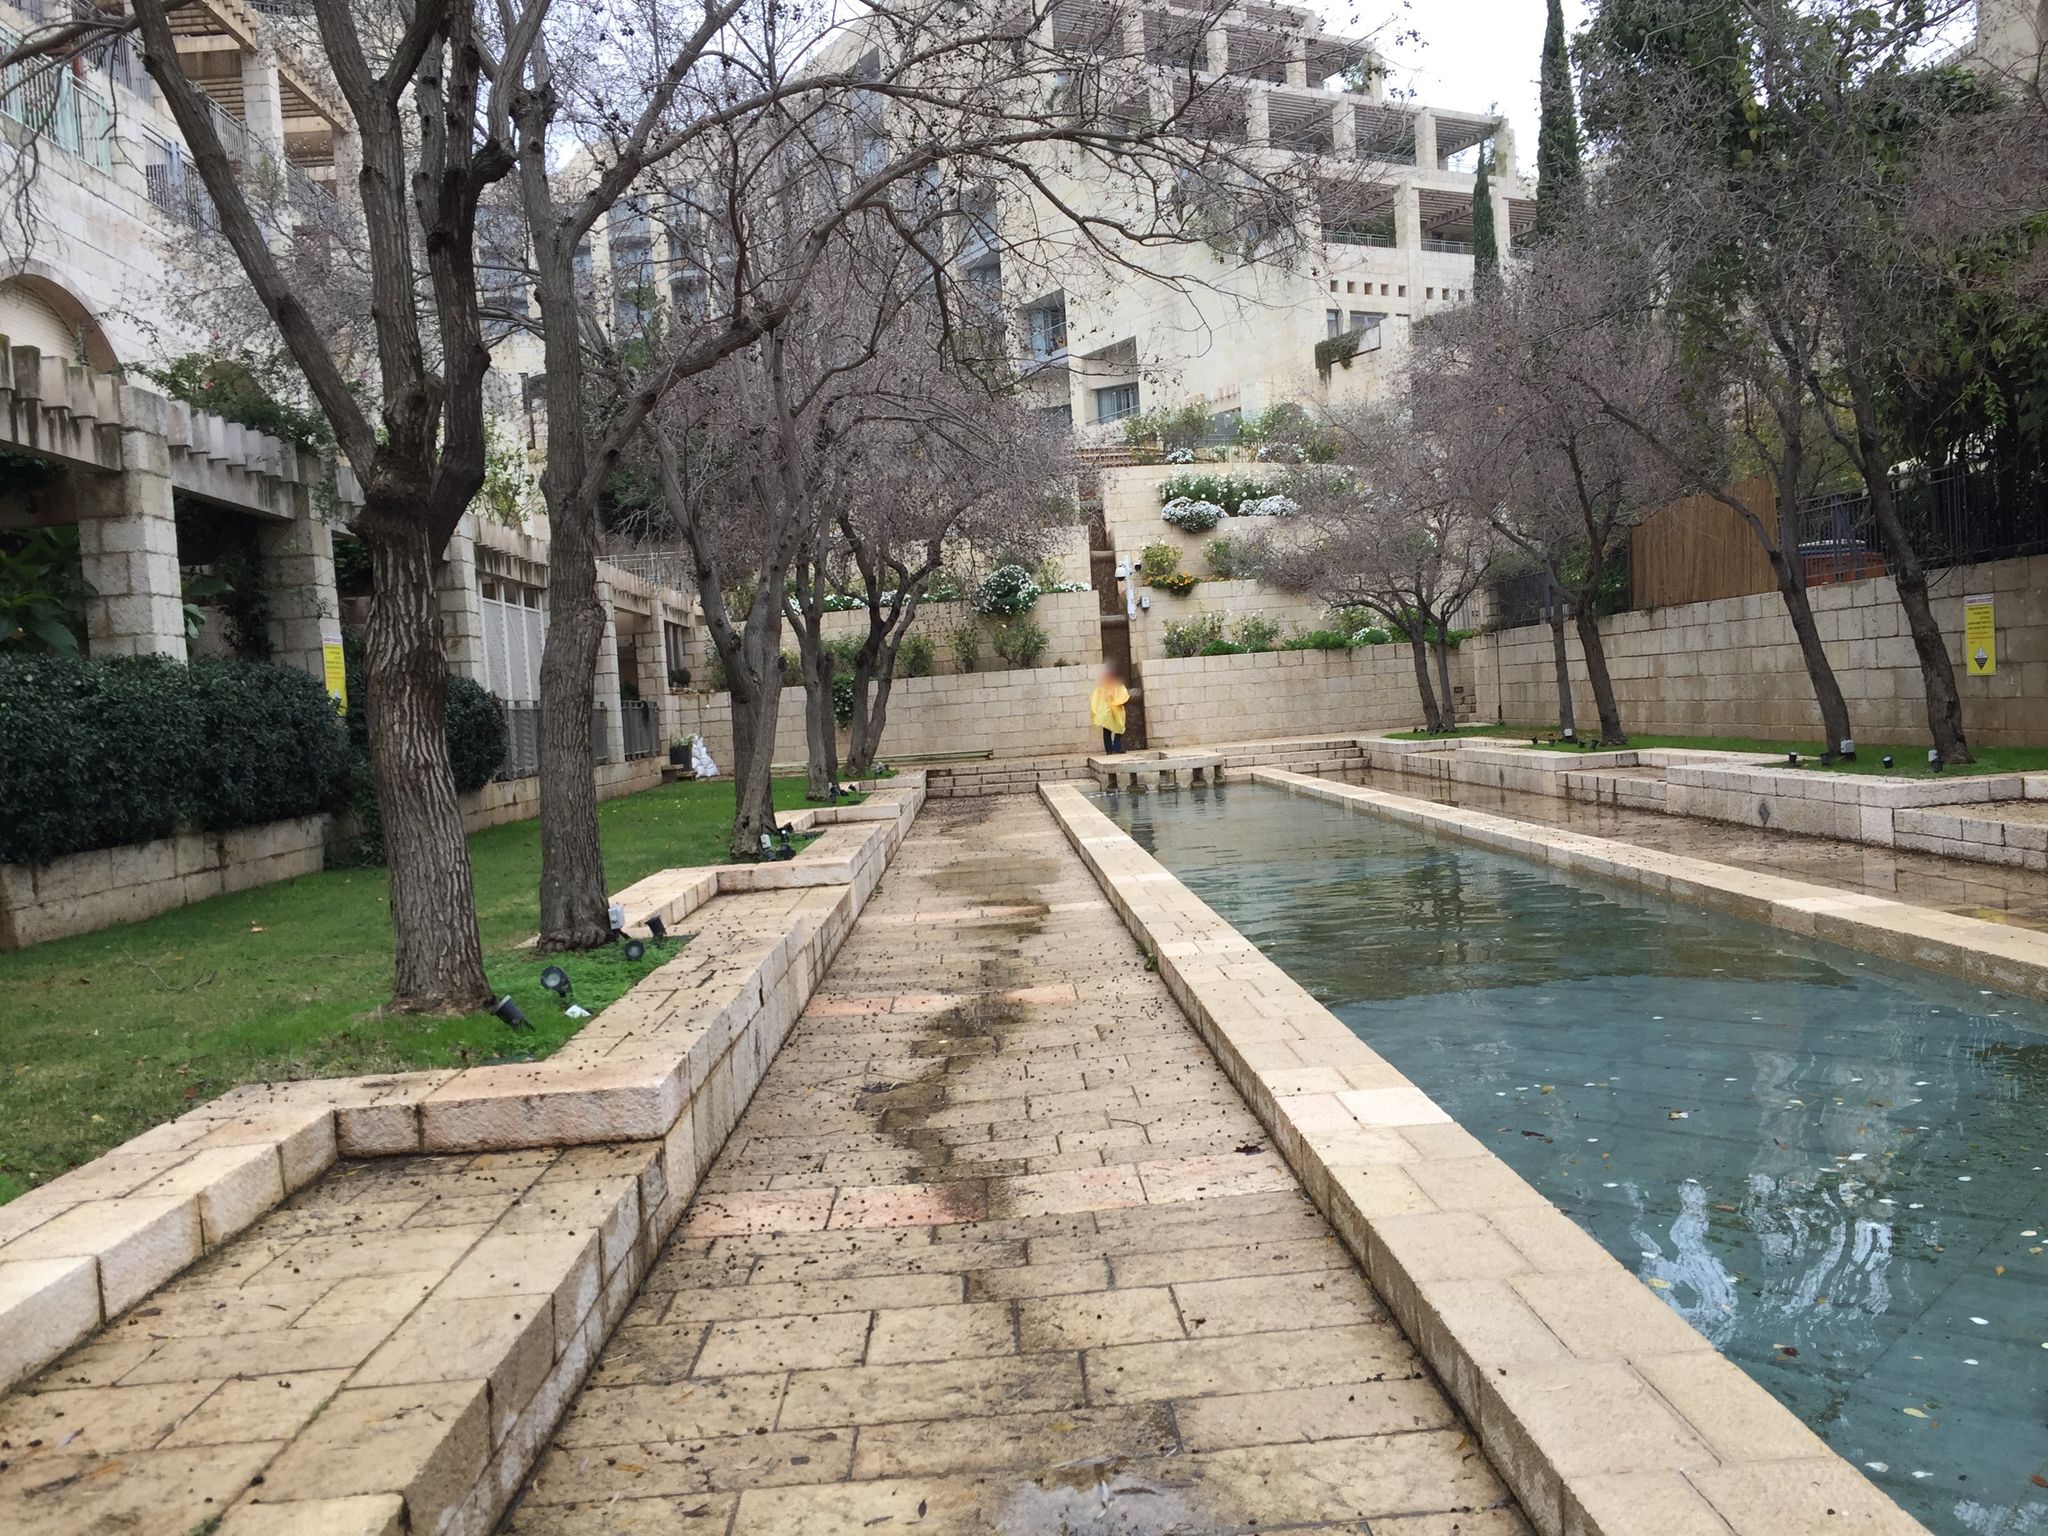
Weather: cloudy
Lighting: day
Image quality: good
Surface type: walking surface
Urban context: urban centre
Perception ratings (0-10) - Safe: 6.88, Lively: 4.57, Beautiful: 5.76, Boring: 2.5, Depressing: 1.12, Wealthy: 6.72